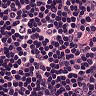
Metastatic tissue present: no